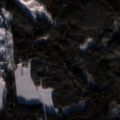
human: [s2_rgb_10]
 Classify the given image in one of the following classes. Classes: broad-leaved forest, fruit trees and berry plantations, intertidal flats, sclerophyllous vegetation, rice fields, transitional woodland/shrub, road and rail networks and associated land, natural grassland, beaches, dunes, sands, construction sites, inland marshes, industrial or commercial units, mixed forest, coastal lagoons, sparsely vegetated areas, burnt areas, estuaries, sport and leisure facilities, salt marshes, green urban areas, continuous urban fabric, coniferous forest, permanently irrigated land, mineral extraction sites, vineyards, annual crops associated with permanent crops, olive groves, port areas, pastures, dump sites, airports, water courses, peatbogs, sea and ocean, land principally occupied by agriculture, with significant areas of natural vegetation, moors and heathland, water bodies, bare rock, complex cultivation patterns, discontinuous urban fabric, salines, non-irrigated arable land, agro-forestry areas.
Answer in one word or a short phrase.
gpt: coniferous forest, mixed forest